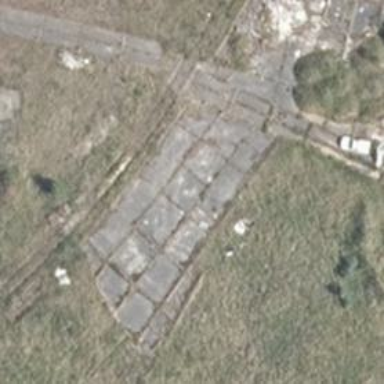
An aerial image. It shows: Abandoned railway with historical significance.